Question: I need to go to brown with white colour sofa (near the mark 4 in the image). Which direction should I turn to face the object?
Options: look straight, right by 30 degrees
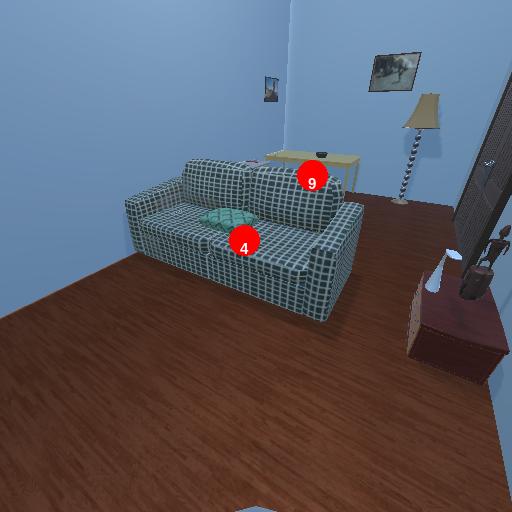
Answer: look straight